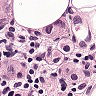
Metastatic tissue present: yes